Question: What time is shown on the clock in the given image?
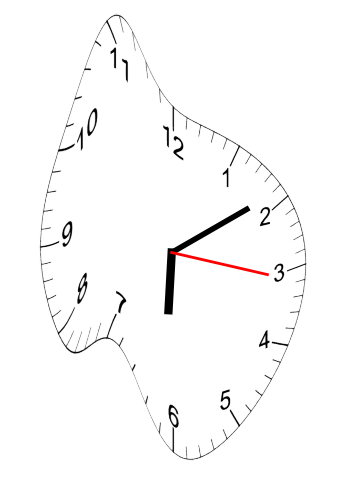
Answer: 06:09:16